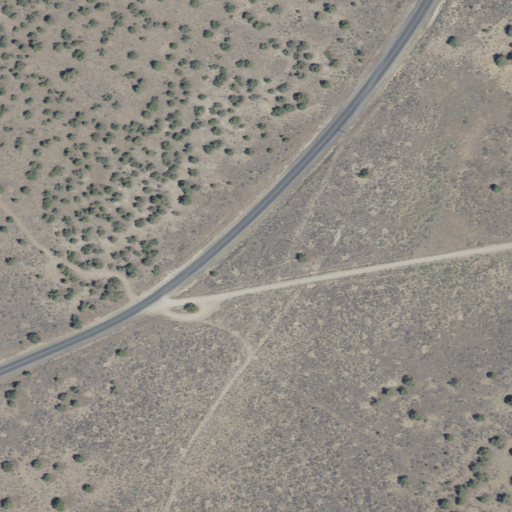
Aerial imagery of gap in Oregon named Arrow Gap containing shrub, open development, low intensity development, and medium intensity development